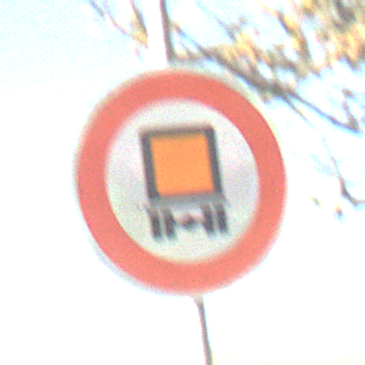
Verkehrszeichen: VerbotKennzeichnungspflichtigeKraftfahrzeugeGefaehrlicheGueter
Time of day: MorningAfternoon
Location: Outdoor (Nature)
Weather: PartlyCloudy
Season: NotSpecified
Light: Natural